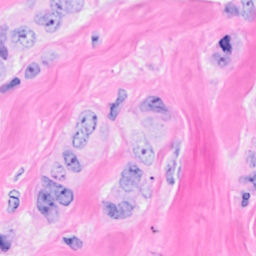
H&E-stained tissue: Breast